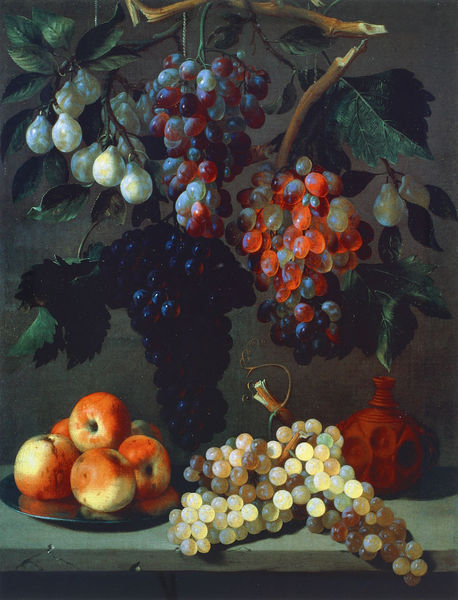
Titel: Stilleben mit Trauben, Äpfeln und Pflaumen
Künstler: Juan Bautista de Espinosa
Institution: Madrid, Museo del Prado
Schlagwörter: blau, blätter, dunkel, gemälde, laub, weiß, gelb, grün, äste, braun, bunt, licht, tisch, ölbild, obst, rot, malerei, muster, flasche, schale, teller, hals, ast, spiegelung, zweige, reich, feigen, früchte, kanne, krug, ranken, stilleben, stillleben, ton, trauben, äpfel, wein, widerschein, glanz, metall, platte, tischkante, birnen, gefäß, zinn, zweig, ranke, weintrauben, traube, weinblätter, rebe, reben, weinrebe, zwetschgen, getöpfert, weinreben, fülle, steinplatte, vielfalt, falsche, rauben, dellen, traubenblatt, weitrauben, getränkl